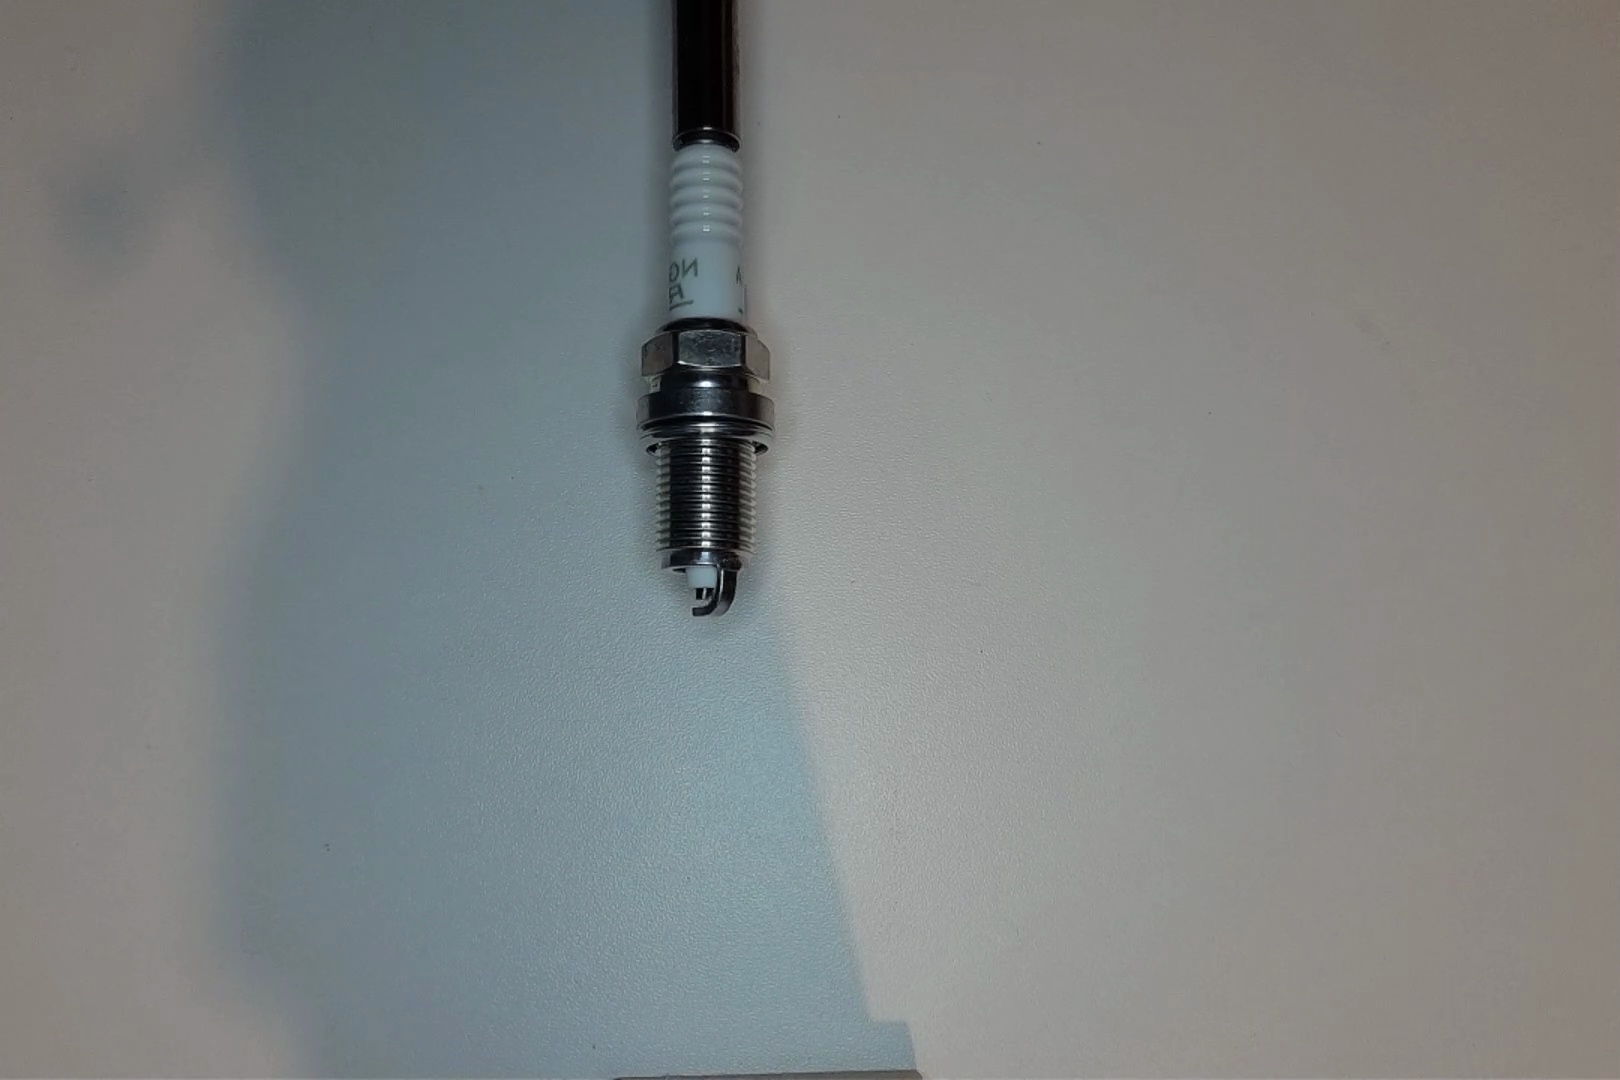
Label: no anomaly